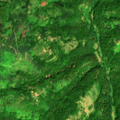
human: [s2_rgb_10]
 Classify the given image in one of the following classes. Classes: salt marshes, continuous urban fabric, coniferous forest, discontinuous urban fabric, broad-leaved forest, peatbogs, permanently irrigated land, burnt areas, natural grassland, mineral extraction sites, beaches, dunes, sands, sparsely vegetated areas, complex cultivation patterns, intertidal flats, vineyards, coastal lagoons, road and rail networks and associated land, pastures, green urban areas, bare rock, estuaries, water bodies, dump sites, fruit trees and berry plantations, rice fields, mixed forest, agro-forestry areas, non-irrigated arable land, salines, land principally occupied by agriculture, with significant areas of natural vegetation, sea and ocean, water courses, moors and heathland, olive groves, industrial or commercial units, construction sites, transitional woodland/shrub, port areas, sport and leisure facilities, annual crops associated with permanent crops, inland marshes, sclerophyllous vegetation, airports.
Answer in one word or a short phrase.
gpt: pastures, land principally occupied by agriculture, with significant areas of natural vegetation, broad-leaved forest, transitional woodland/shrub